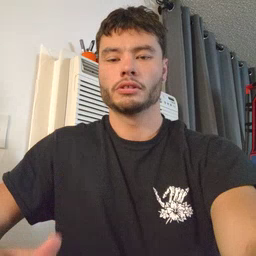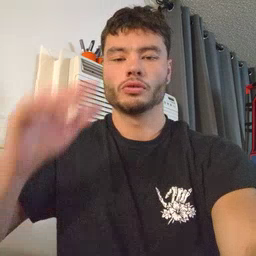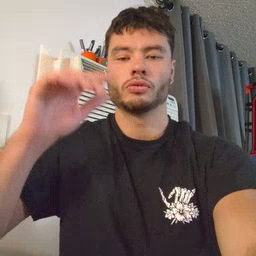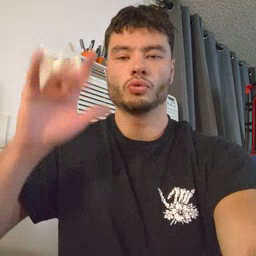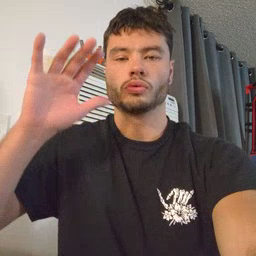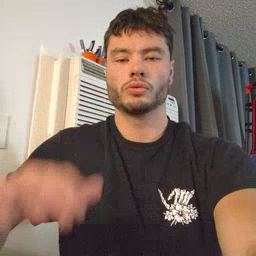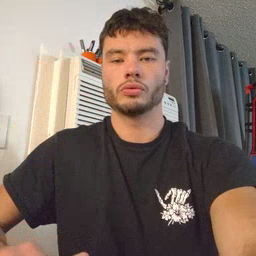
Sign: snow